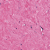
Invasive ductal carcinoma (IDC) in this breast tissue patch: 0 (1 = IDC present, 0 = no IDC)